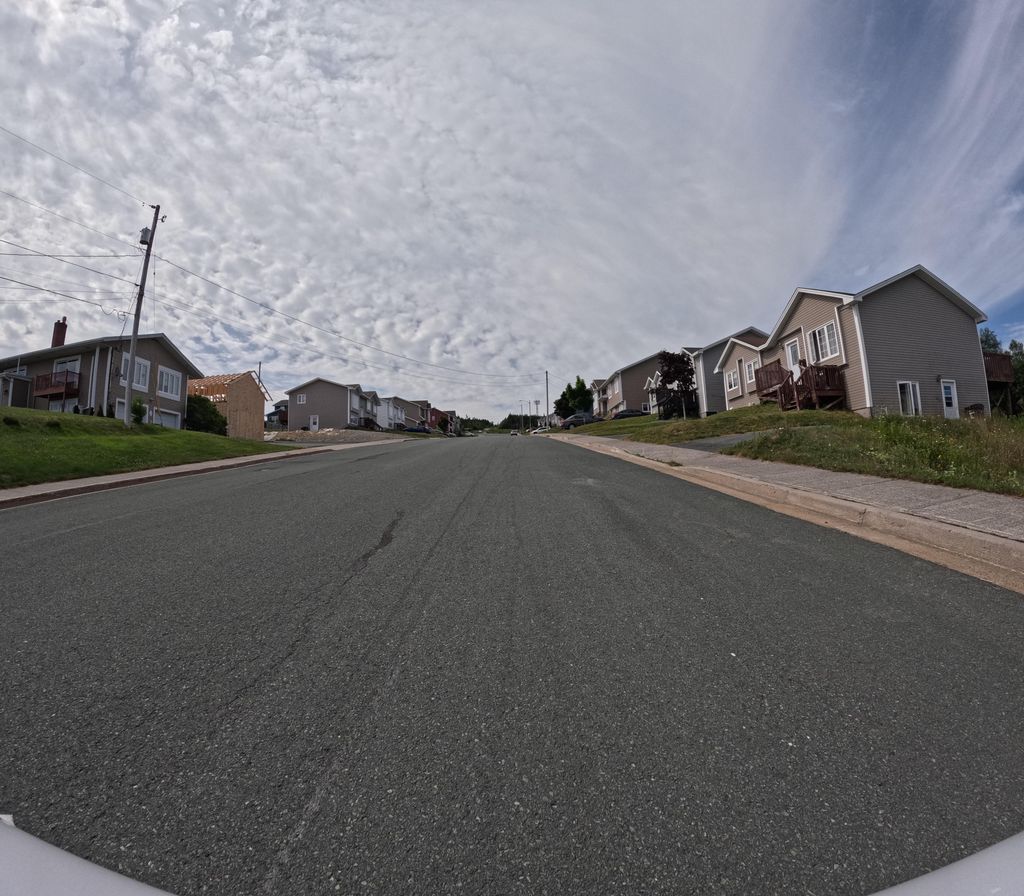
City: st_johns